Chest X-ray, PA view. Patient: 46 years old, sex F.
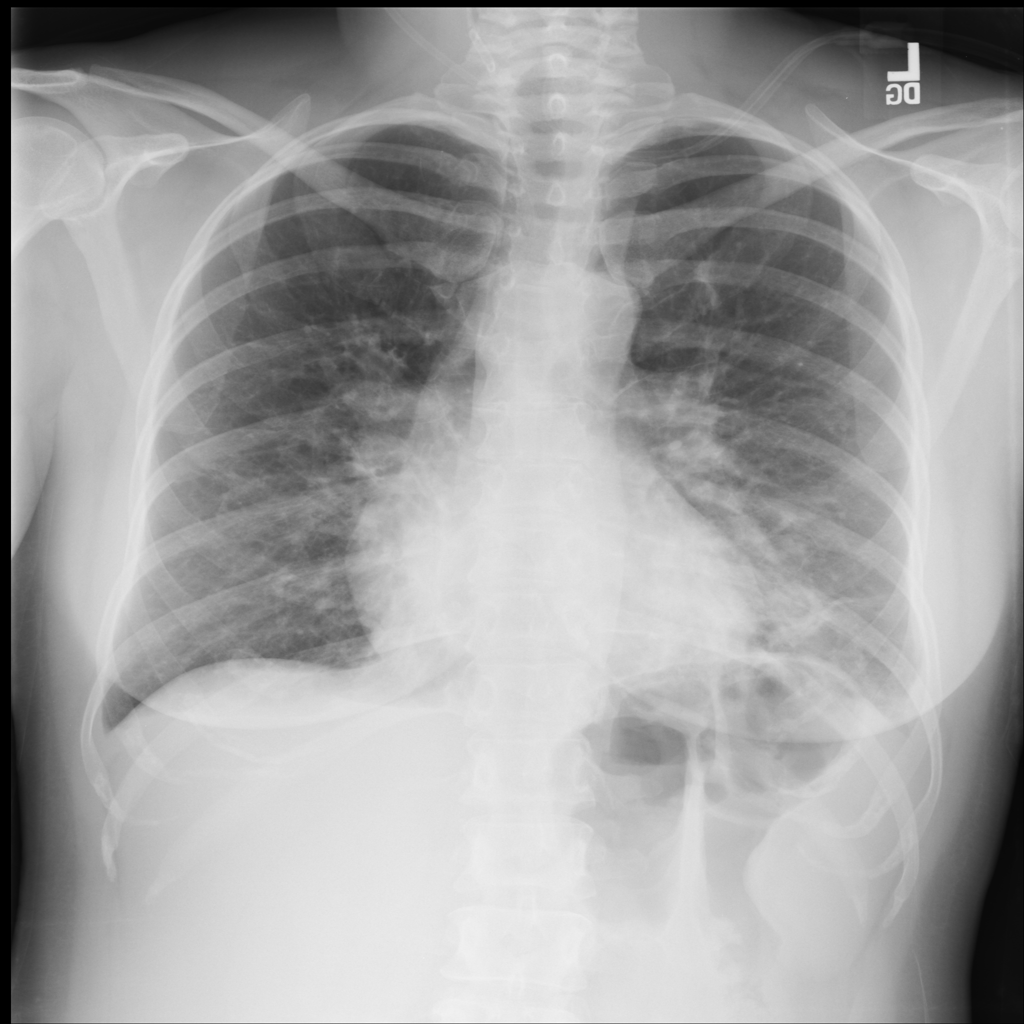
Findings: Effusion, Infiltration